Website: slack
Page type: payment
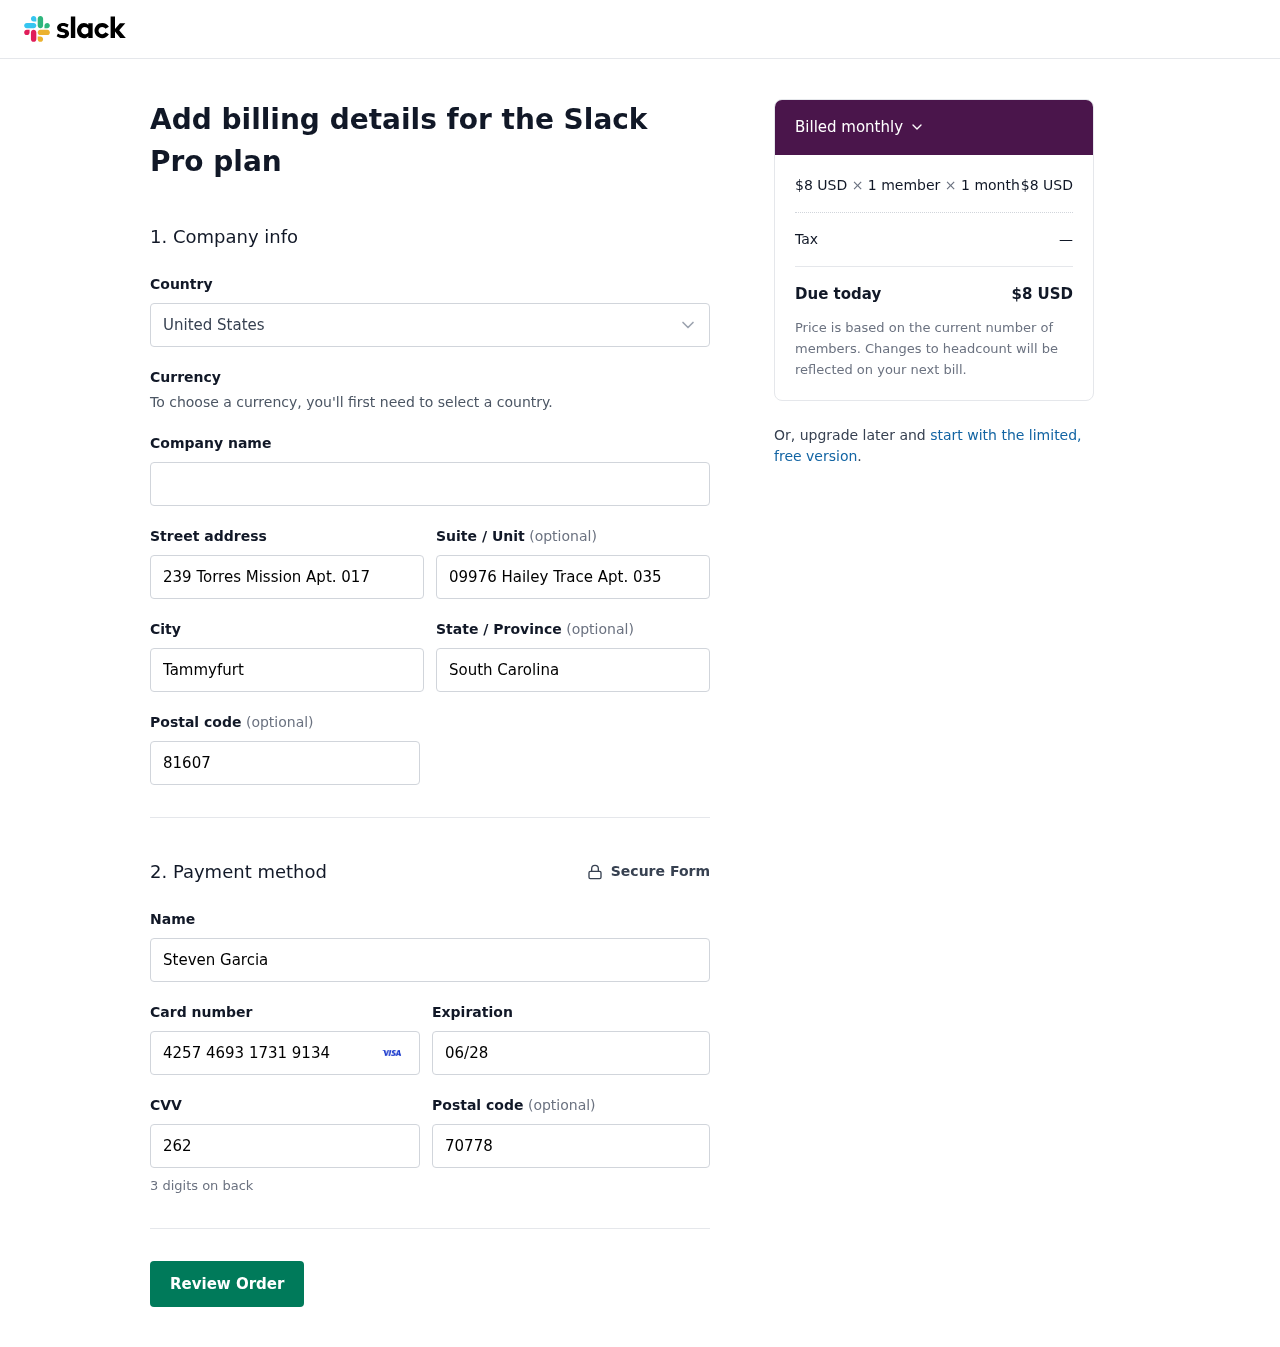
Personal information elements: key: PII_COUNTRY
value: United States
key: PII_STREET
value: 239 Torres Mission Apt. 017
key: PII_STREET2
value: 09976 Hailey Trace Apt. 035
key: PII_CITY
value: Tammyfurt
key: PII_STATE
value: South Carolina
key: PII_POSTCODE
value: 81607
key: PII_FULLNAME
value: Steven Garcia
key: PII_CARD_NUMBER
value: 4257 4693 1731 9134
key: PII_CARD_EXPIRY
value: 06/28
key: PII_CARD_CVV
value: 262
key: PII_POSTCODE2
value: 70778
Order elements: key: ORDER_PRICE_PER_MEMBER
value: $8 USD
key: ORDER_NUM_MEMBERS
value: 1 member
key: ORDER_NUM_MONTHS
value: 1 month
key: ORDER_SUBTOTAL
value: $8 USD
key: ORDER_TAX
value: —
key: ORDER_TOTAL
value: $8 USD